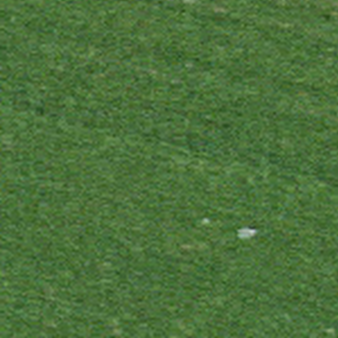
Label: other